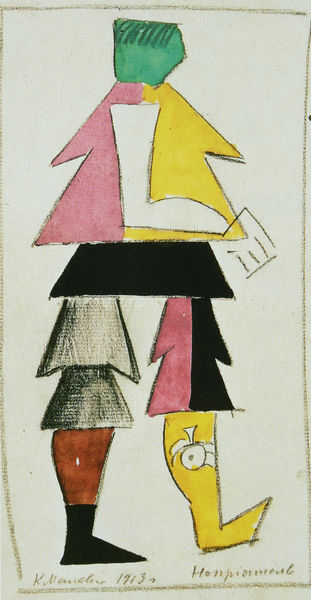
Titel: Der Sieg über die Sonne
Künstler: Kasimir Malewitsch
Standort: St. Petersburg
Institution: Theatermuseum
Schlagwörter: baum, fuß, gemälde, hand, kopf, mann, weiß, aquarell, dreieck, gelb, grün, kubistisch, braun, bunt, grau, schwarz, skizze, zeichnung, rot, tier, expressionismus, malerei, hose, arm, mensch, signatur, gehen, figur, haare, kostüm, blatt, bühne, theater, rosa, scheitel, hase, beine, füße, schrift, papier, fahne, abstrakt, fläche, flächen, farbe, formen, inschrift, socken, strumpf, pink, tusche, buch, kohle, seite, uniform, zeitung, beschriftung, bleistift, stiefel, tanne, schuh, entwurf, bauhaus, ecken, geometrisch, zacken, brief, wesen, tannenbaum, stulpen, dreiecke, geometrie, kandinsky, legende, hampelmann, aquarellzeichnung, tattoo, 1913, abstraakt, schwarz#, struwelpeter, hulk, dreieck1913